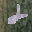
Label: 2